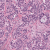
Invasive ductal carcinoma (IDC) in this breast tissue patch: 1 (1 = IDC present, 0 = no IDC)